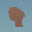
Label: 9